Field crop: tomato
Growth stage: 1
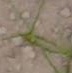
Species: cyperus